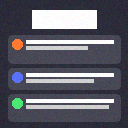
Screen state: on